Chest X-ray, AP view. Patient: 9 years old, sex F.
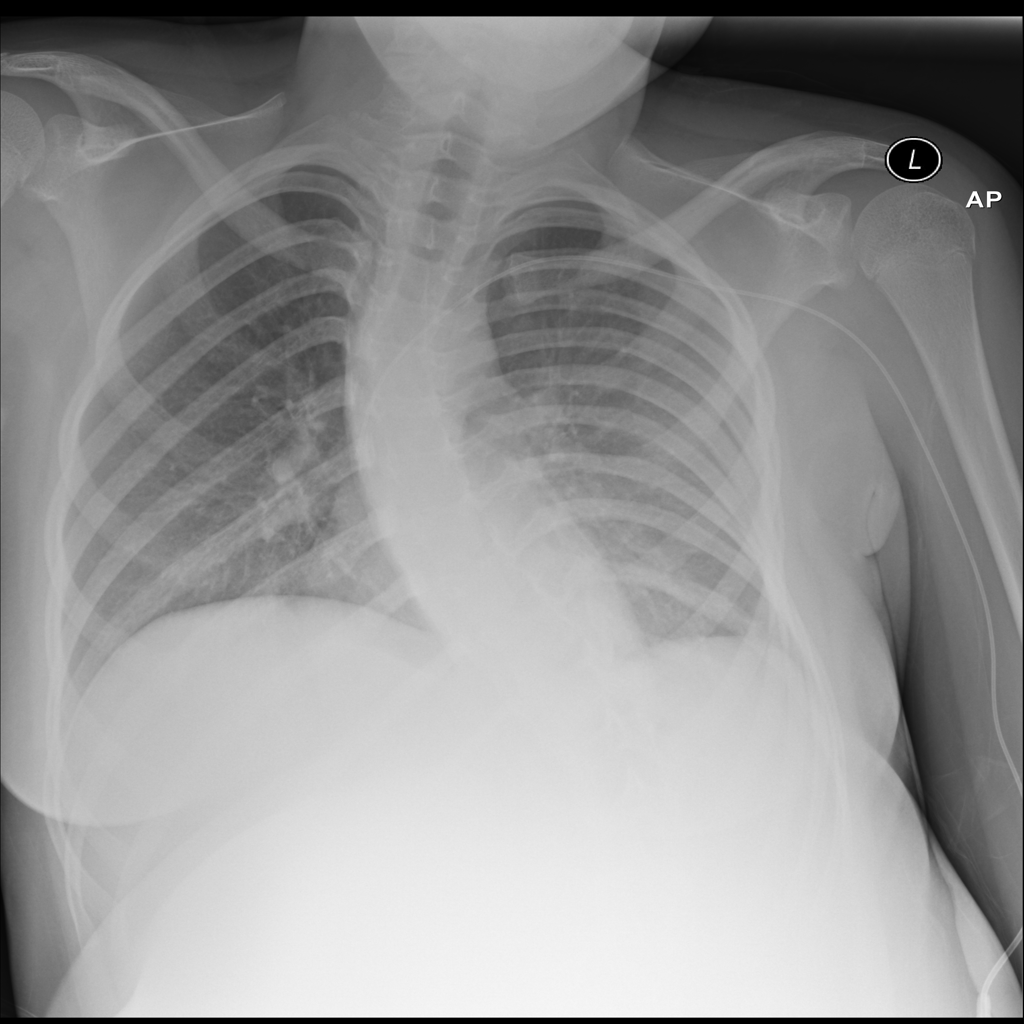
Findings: No Finding